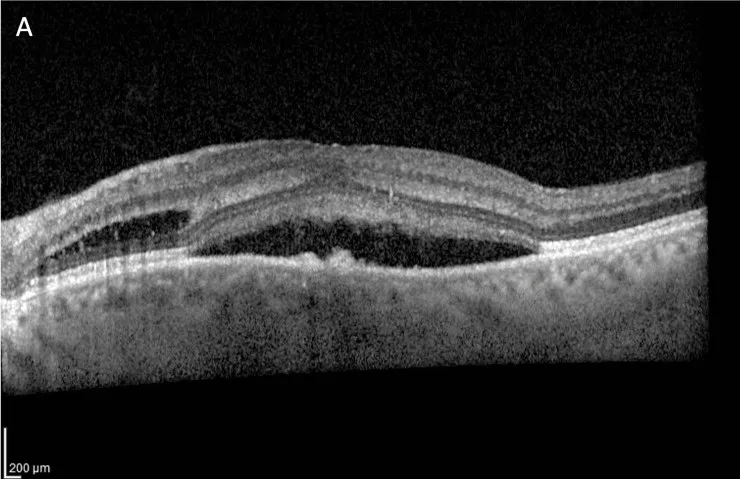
Optical coherence tomography scans of the left eye at the initial presentation.
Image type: ophthalmic_imaging (oct)